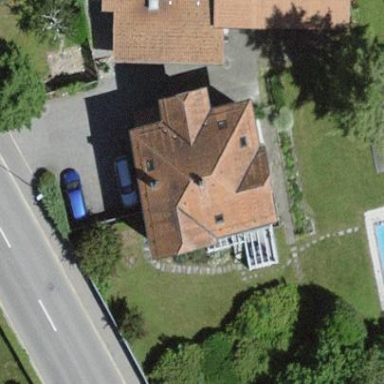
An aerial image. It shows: Residential building with half-hipped roof shape.